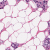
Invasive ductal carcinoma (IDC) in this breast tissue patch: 1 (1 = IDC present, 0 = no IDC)